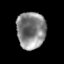
Tissue: prostate
Cell type: T cells
Senescence score: 0.3021
Nuclear area (px): 1046
Mean DAPI intensity: 133.334